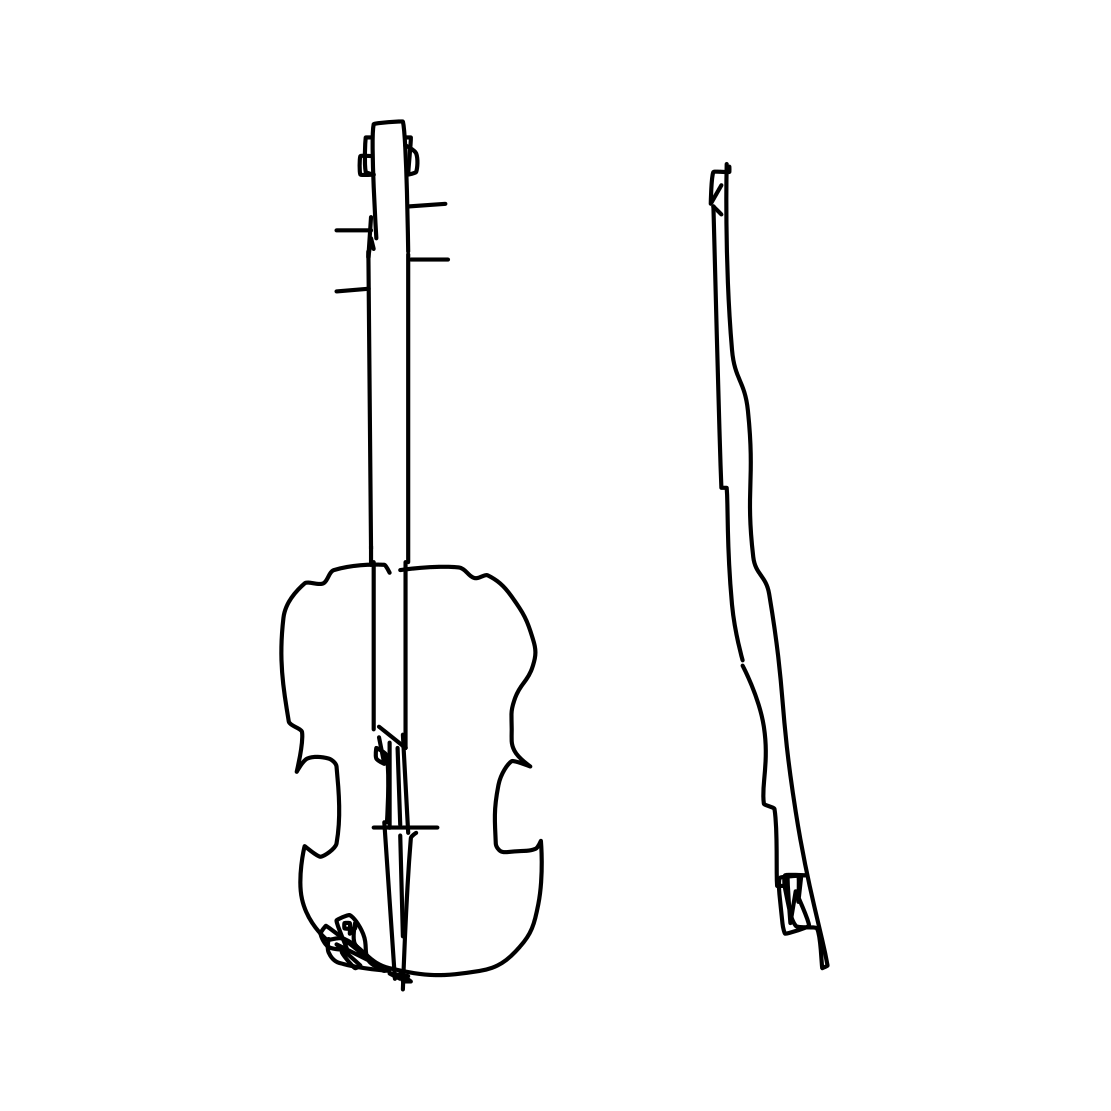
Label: violin